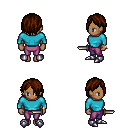
a pixel art fantasy rpg character, female body template, human, dark skin, teal long-sleeve shirt, magenta pants, brown bangs hairstyle, bracelets, metal boots, dagger, four views (front, back, left, right), 2x2 character sprite sheet, small pixel art, hard edges, no anti-aliasing